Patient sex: M
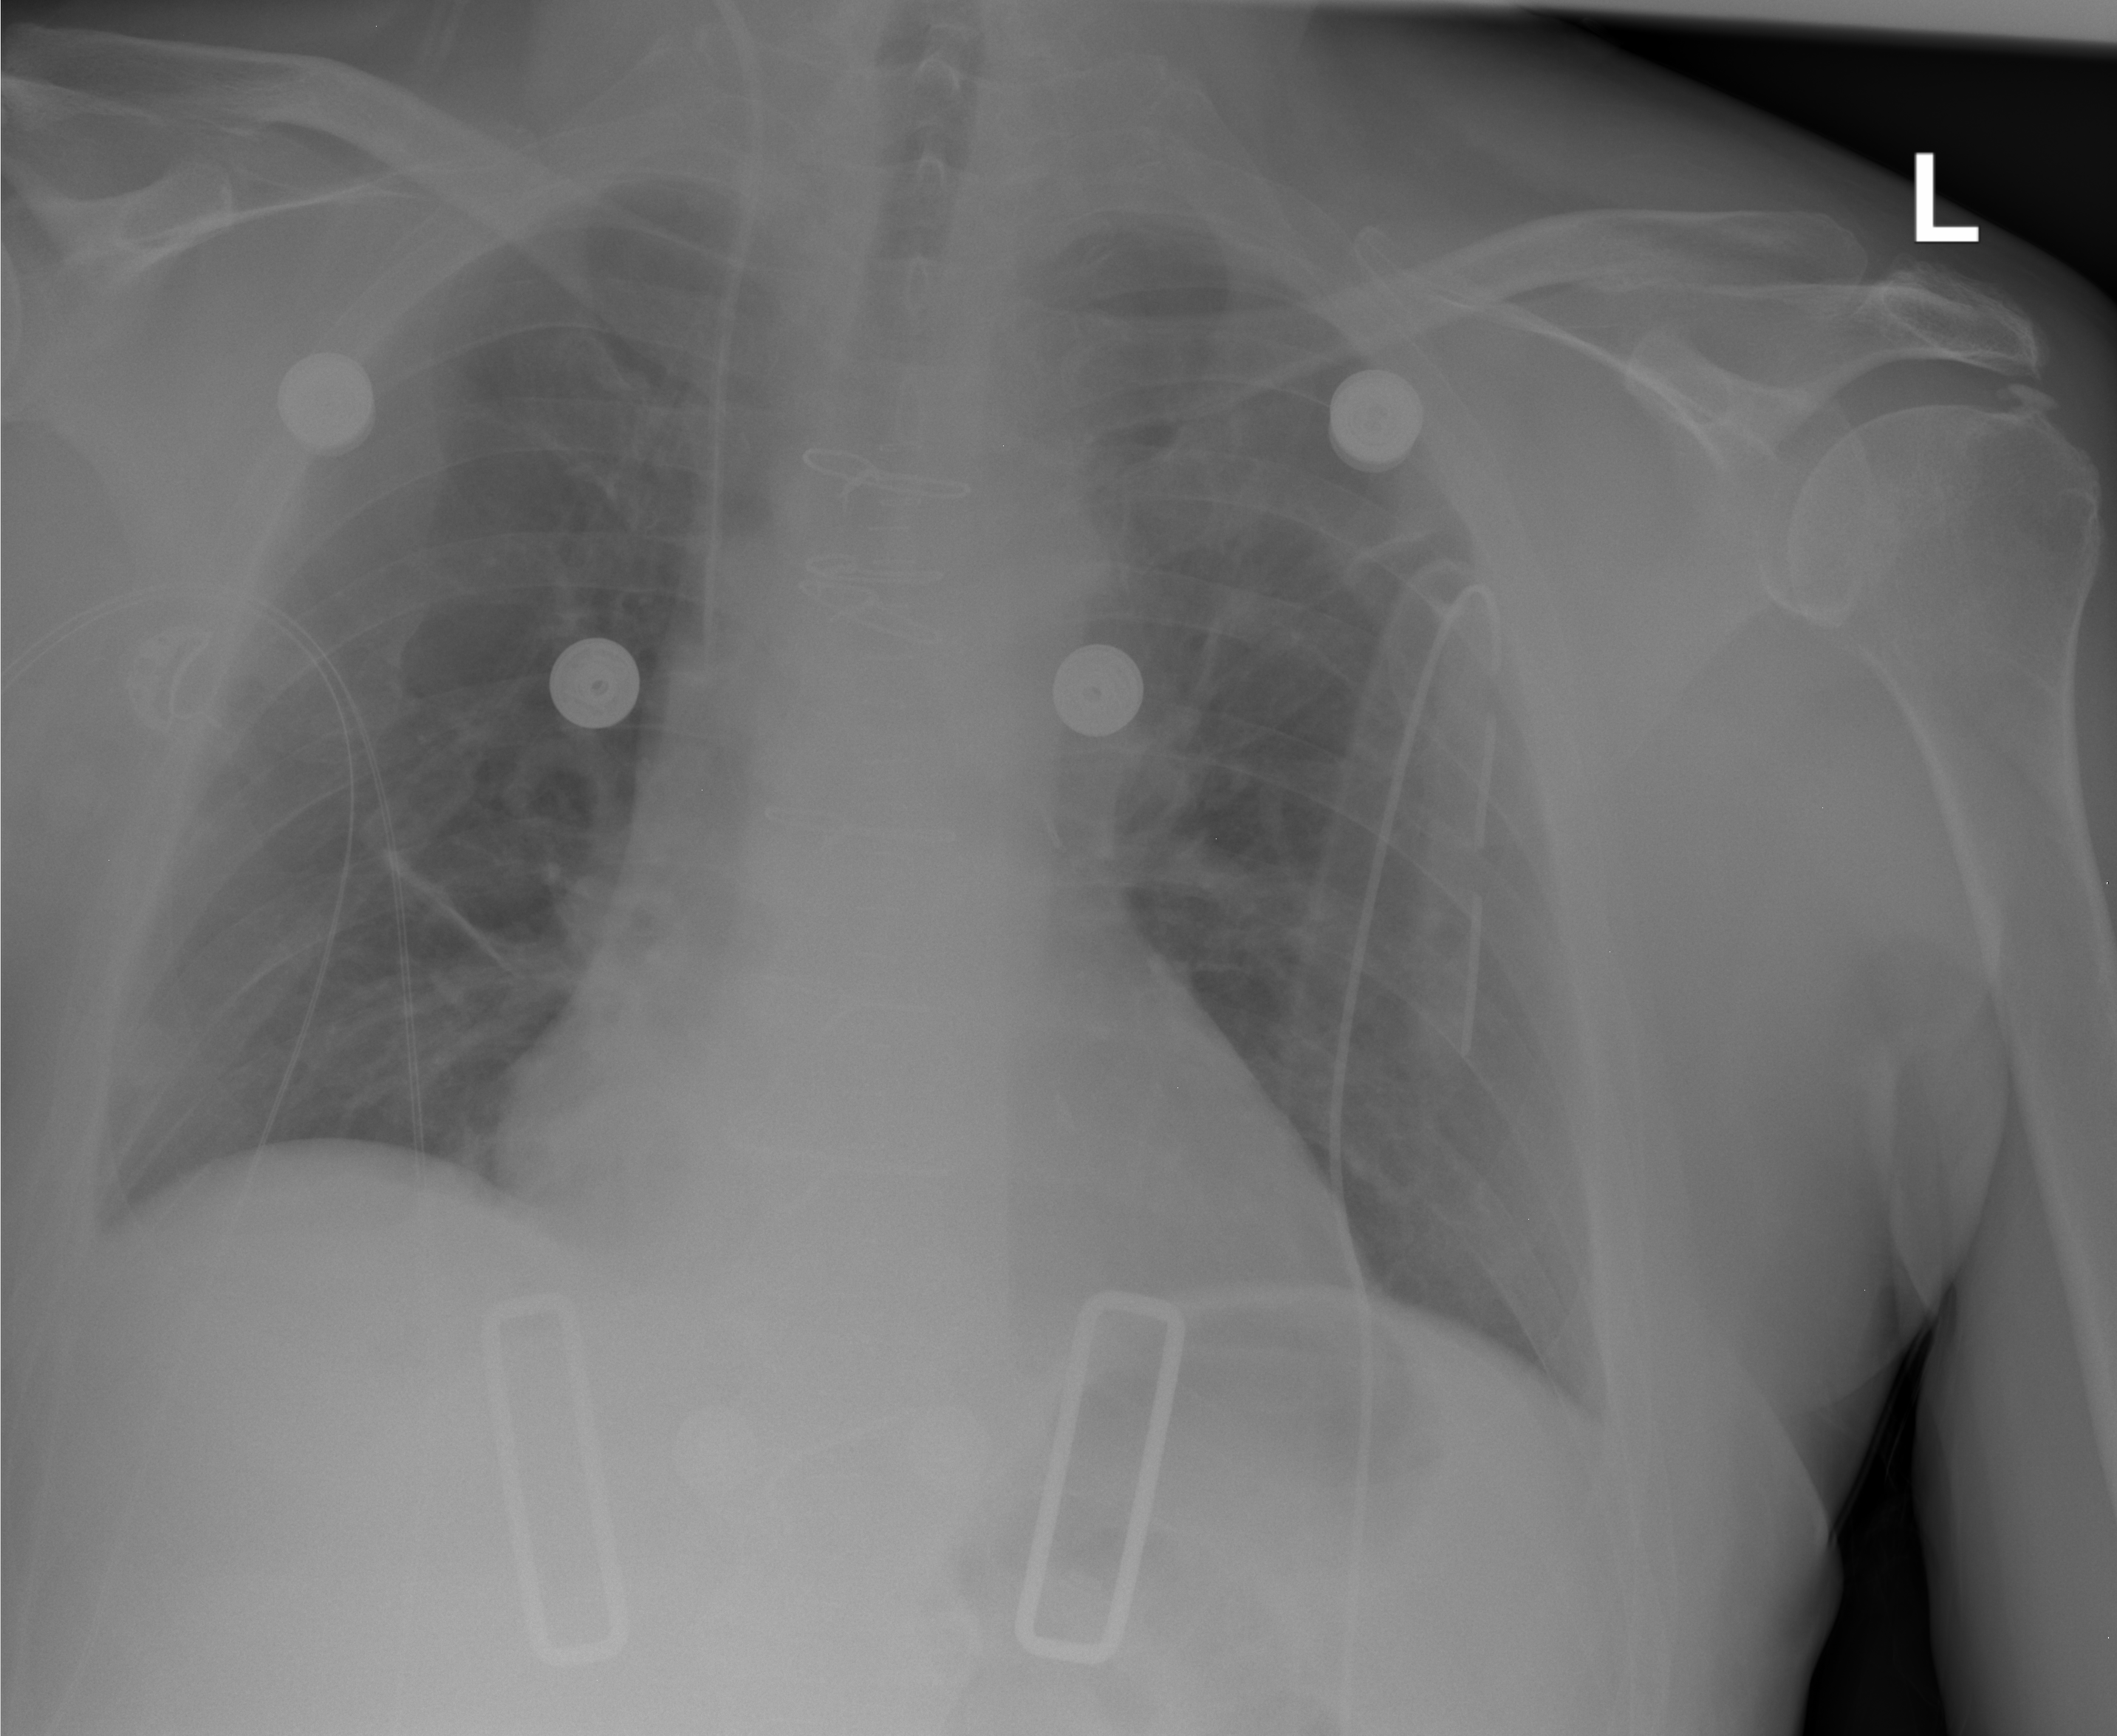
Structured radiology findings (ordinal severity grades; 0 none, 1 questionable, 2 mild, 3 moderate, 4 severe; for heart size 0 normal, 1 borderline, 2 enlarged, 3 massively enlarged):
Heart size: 2
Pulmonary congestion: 2
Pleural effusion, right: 0
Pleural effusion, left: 0
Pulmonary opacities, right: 0
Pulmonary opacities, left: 0
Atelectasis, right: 0
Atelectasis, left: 0